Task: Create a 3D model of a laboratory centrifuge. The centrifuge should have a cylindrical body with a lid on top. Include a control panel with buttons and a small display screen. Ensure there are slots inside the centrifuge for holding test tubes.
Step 594:
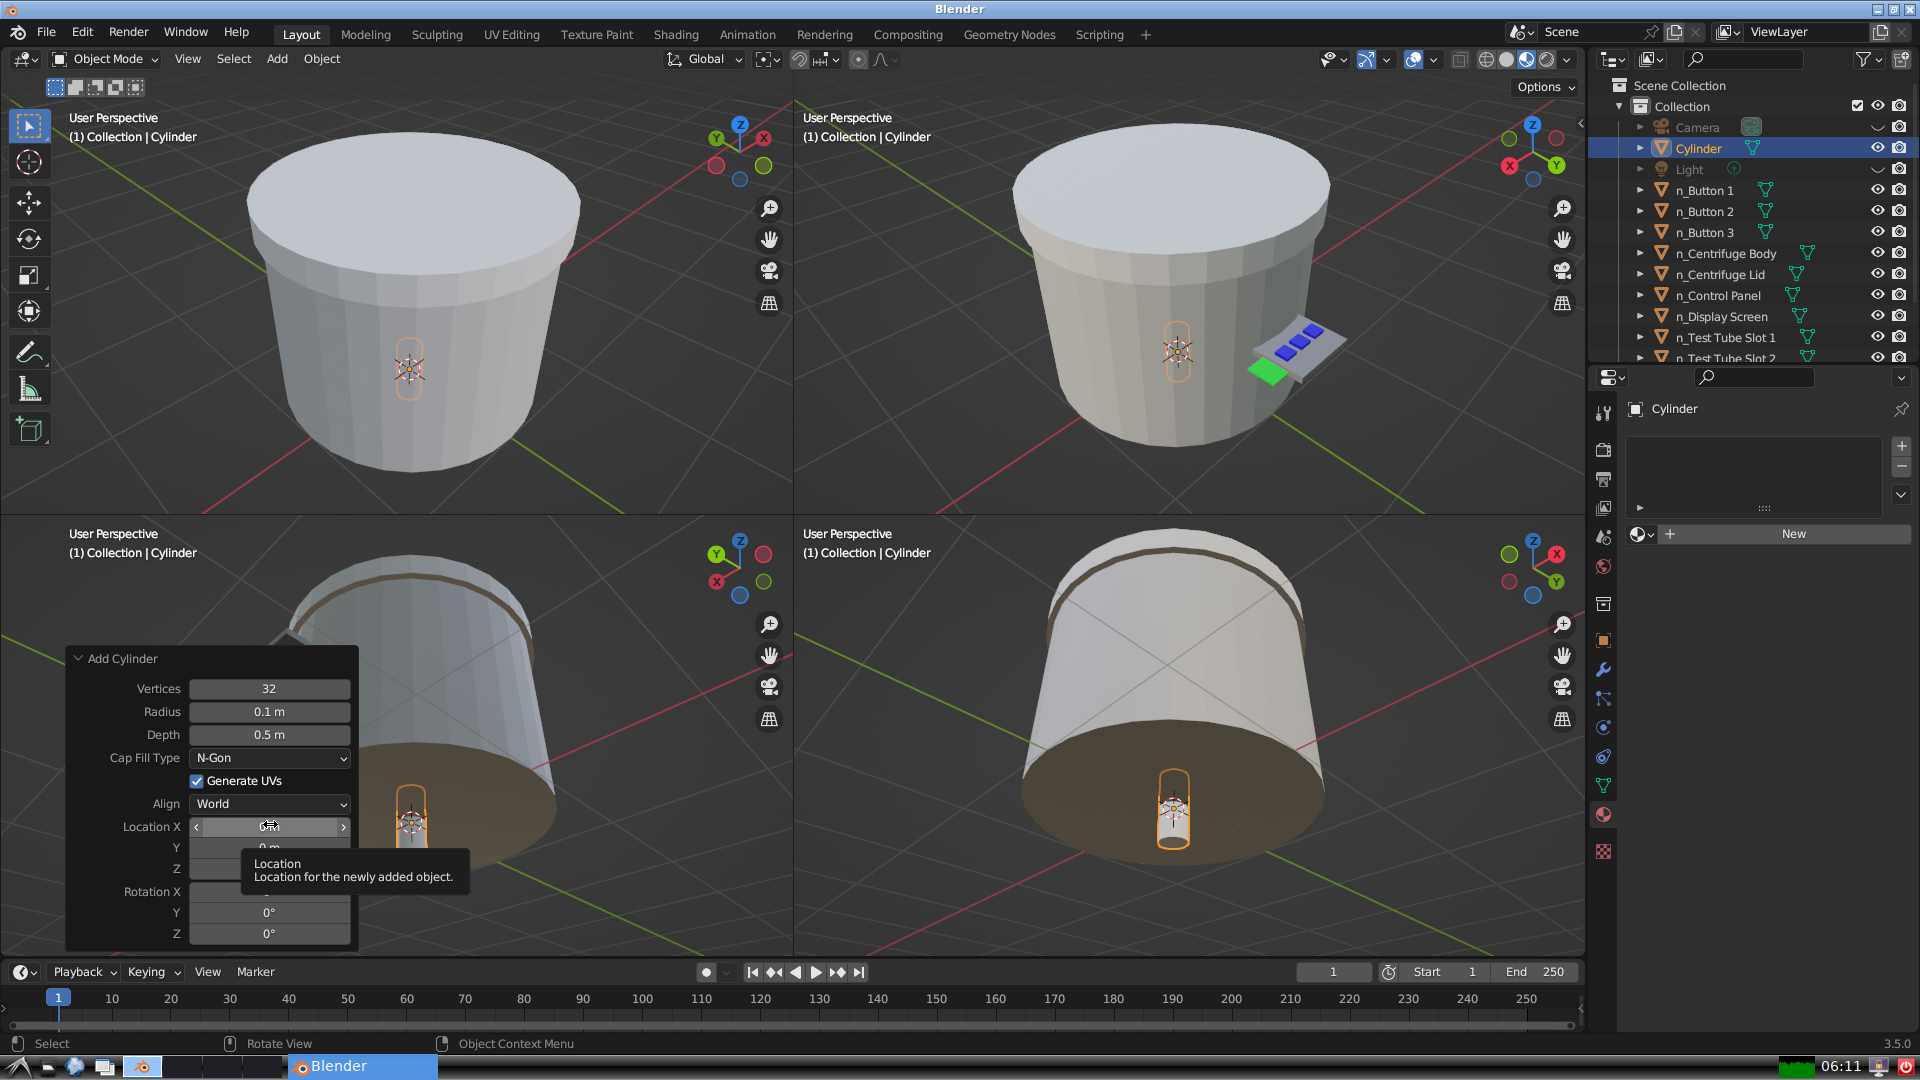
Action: click: no